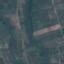
Label: PermanentCrop